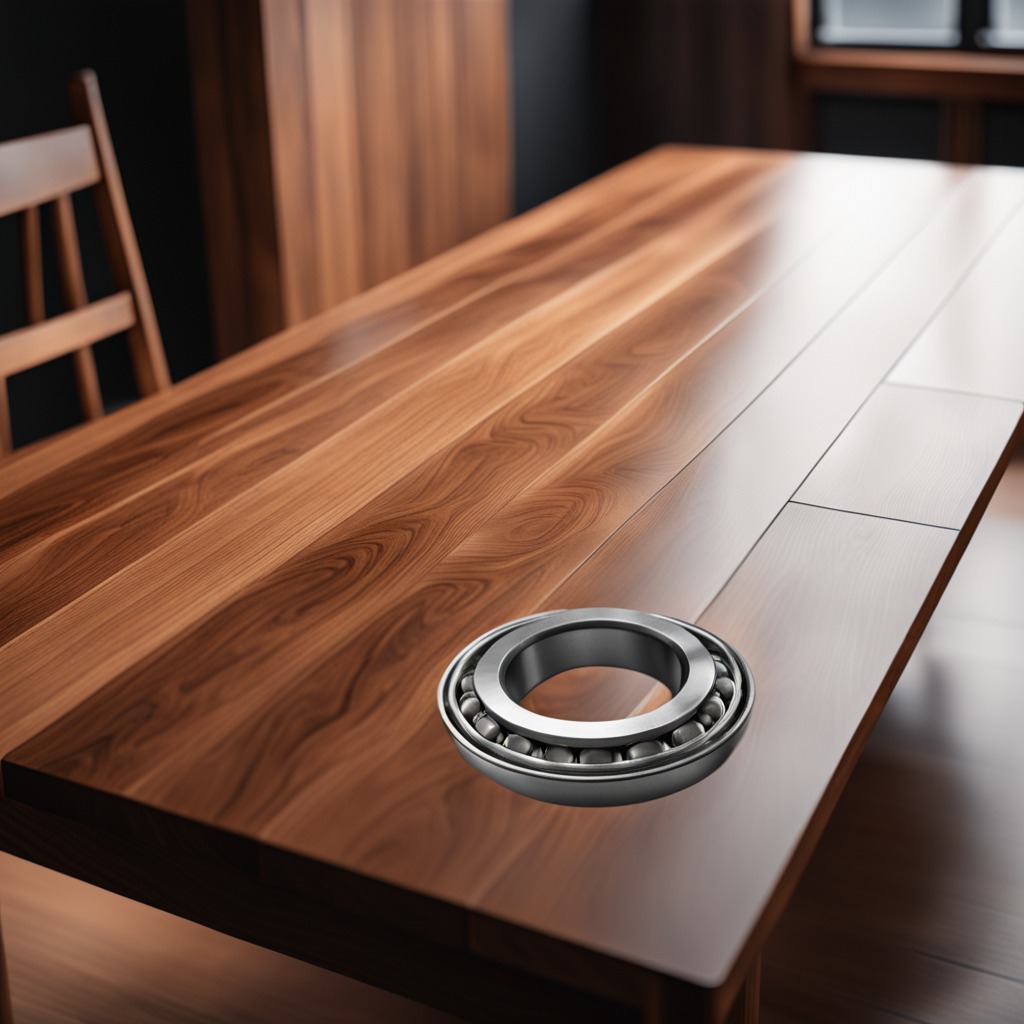
A metal ball bearing is lying on a wooden table in a carpentry studio.